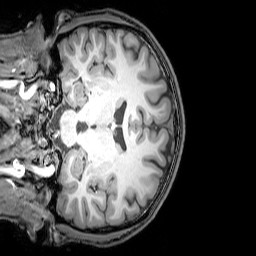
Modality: T1w
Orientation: coronal
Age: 20
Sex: male
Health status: healthy
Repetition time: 0.081 s
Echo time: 0.037 s